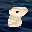
Label: 8